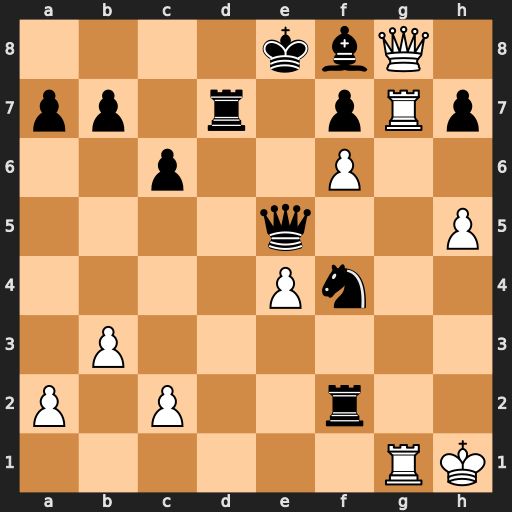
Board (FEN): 4kbQ1/pp1r1pRp/2p2P2/4q2P/4Pn2/1P6/P1P2r2/6RK
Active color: w
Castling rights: -
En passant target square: -
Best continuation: Qxf8+ Kxf8 Rg8#